Question: I'm making a puzzle app that needs to assign information to each piece. Here is a photo.
In the photo I've just printed each puzzle piece to the screen.

The pieces are generated before they are displayed, the pieces vary in amount. e.g. I want a puzzle thats 9x9 pieces... So I need 9x9 or 81 buttons...
When selected the button or piece is highlighted. When selected and when other buttons are clicked such as Assign Location than the piece data and the action of the button are executed/processed. Only one button can be selected at a time..
I've got every working as far as data and functions.
I just need to figure out how to make the buttons and make they selectable.
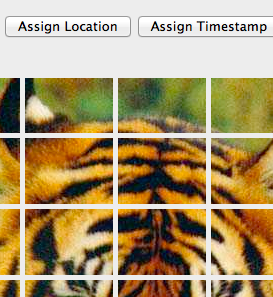
Answer: See if this example gives you some ideas:

'''
import java.awt.*;
import java.awt.image.BufferedImage;
import java.net.URL;
import javax.imageio.ImageIO;
import javax.swing.*;
class ImageButtonFun {
public static void main(String[] args) throws Exception {
URL url1 = new URL("http://i.stack.imgur.com/XZ4V5.jpg");
final BufferedImage img1 = ImageIO.read(url1);
URL url2 = new URL("http://i.stack.imgur.com/7bI1Y.jpg");
final BufferedImage img2 = ImageIO.read(url2);
final int sW = img2.getWidth();
final int sH = img2.getHeight();
final int tileW = 40;
final int tileH = 40;
Runnable r = new Runnable() {
@Override
public void run() {
JPanel gui = new JPanel(new GridLayout(8,12));
ButtonGroup bg = new ButtonGroup();
for (int jj=0; jj<sH/tileH; jj++) {
for (int ii=0; ii<sW/tileW; ii++) {
Image im1 = img1.getSubimage(ii*tileW, jj*tileH, tileW, tileH);
Image im2 = img2.getSubimage(ii*tileW, jj*tileH, tileW, tileH);
JToggleButton button = new JToggleButton(new ImageIcon(im1));
button.setSelected( (ii%2==0 && jj%2==0) || (ii%2==1 && jj%2==1));
button.setSelectedIcon(new ImageIcon(im2));
button.setContentAreaFilled(false);
button.setBorderPainted(false);
button.setBorder(null);
bg.add(button); // ensure only one button is selected at a time
gui.add(button);
}
}
JOptionPane.showMessageDialog(null, gui);
}
};
// Swing GUIs should be created and updated on the EDT
// http://docs.oracle.com/javase/tutorial/uiswing/concurrency
SwingUtilities.invokeLater(r);
}
}
'''
The images are seen in <URL>.
## Edit
> Only one button can be selected at a time..
Use a <URL> for that.
> The 'ButtonGroup' component manages the selected/unselected state for a set of buttons. For the group, the 'ButtonGroup' instance guarantees that